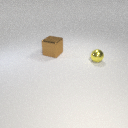
small yellow metal sphere in front of large brown metal cube